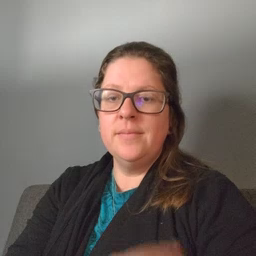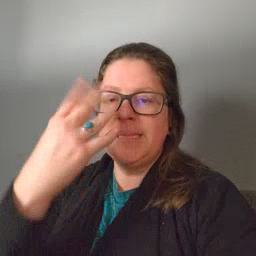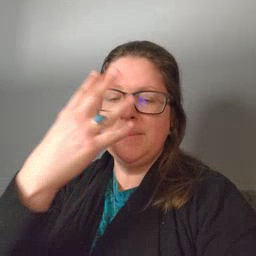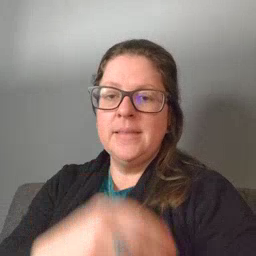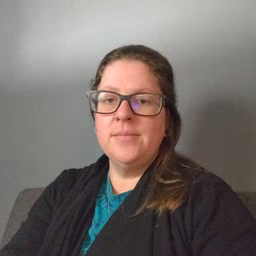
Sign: sleepy